Question: What does the @Test actually do? I have some tests without it, and they run fine.
My class starts with
'''
public class TransactionTest extends InstrumentationTestCase {
'''
The test runs with either:
'''
public void testGetDate() throws Exception {
'''
or
'''
@Test
public void testGetDate() throws Exception {
'''
EDIT: It was pointed out that I may be using JUnit 3 tests, but I think I am using JUnit 4:

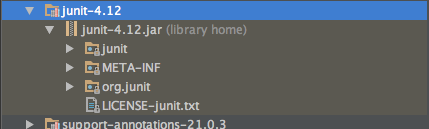
Answer: '''
@Test
public void method()
@Test => annotation identifies a method as a test method.
@Test(expected = Exception.class) => Fails if the method does not throw the named exception.
@Test(timeout=100) => Fails if the method takes longer than 100 milliseconds.
@Before
public void method() =>This method is executed before each test. It is used to prepare the test environment (e.g., read input data, initialize the class).
@After
public void method() => This method is executed after each test. It is used to cleanup the test environment (e.g., delete temporary data, restore defaults). It can also save memory by cleaning up expensive memory structures.
@BeforeClass
public static void method() => This method is executed once, before the start of all tests. It is used to perform time intensive activities, for example, to connect to a database. Methods marked with this annotation need to be defined as static to work with JUnit.
@AfterClass
public static void method() => This method is executed once, after all tests have been finished. It is used to perform clean-up activities, for example, to disconnect from a database. Methods annotated with this annotation need to be defined as static to work with JUnit.
@Ignore => Ignores the test method. This is useful when the underlying code has been changed and the test case has not yet been adapted. Or if the execution time of this test is too long to be included.
'''